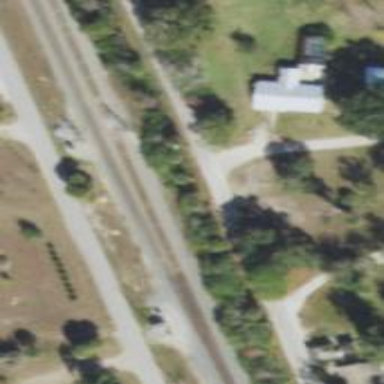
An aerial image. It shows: Railway siding with rails.